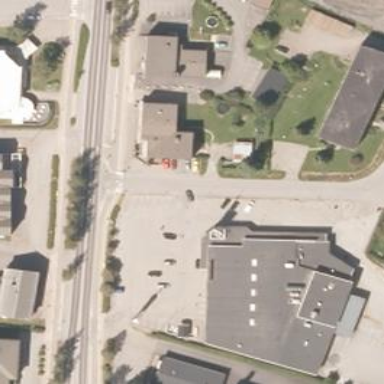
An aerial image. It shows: Supermarket.